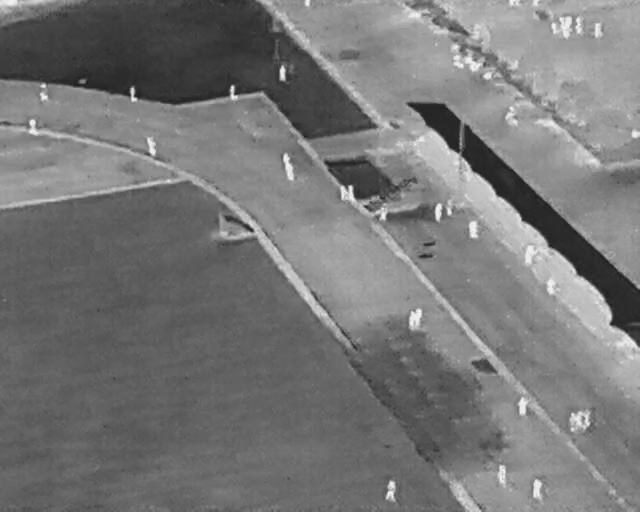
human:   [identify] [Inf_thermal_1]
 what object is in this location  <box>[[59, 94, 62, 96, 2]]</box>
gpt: <ref>1 medium person at the bottom</ref>

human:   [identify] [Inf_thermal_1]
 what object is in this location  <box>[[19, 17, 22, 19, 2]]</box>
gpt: <ref>1 small person at the top left</ref>